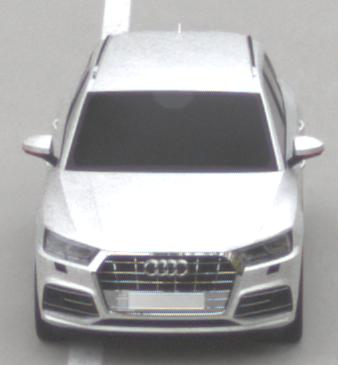
Make: Audi
Model: Q5 45 TFSI
Detailed model: Q5 (FY)
Model produced from: 2019/01
Model produced until: 2019/05
Doors: 5
Color: white
Road condition: dry road
Daytime: midday
Contrast: low contrast